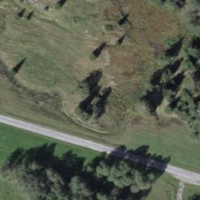
EUNIS habitat code: 32
Species observed at this site:
Plantago media